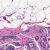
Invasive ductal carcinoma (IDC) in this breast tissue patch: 0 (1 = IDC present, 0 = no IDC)